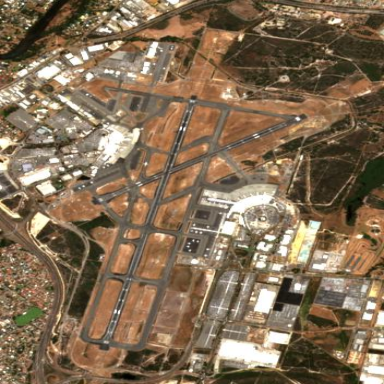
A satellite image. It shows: International public aerodrome (airport).